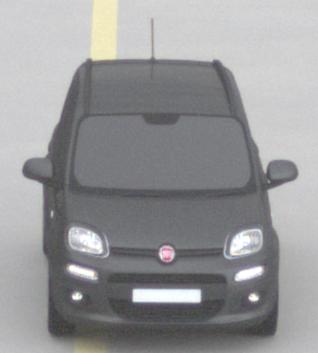
Make: Fiat
Model: Panda 1.2 8V
Detailed model: Panda (312)
Model produced from: 2013/02
Model produced until: 2013/12
Doors: 5
Color: gray
Road condition: dry road
Daytime: midday
Contrast: low contrast